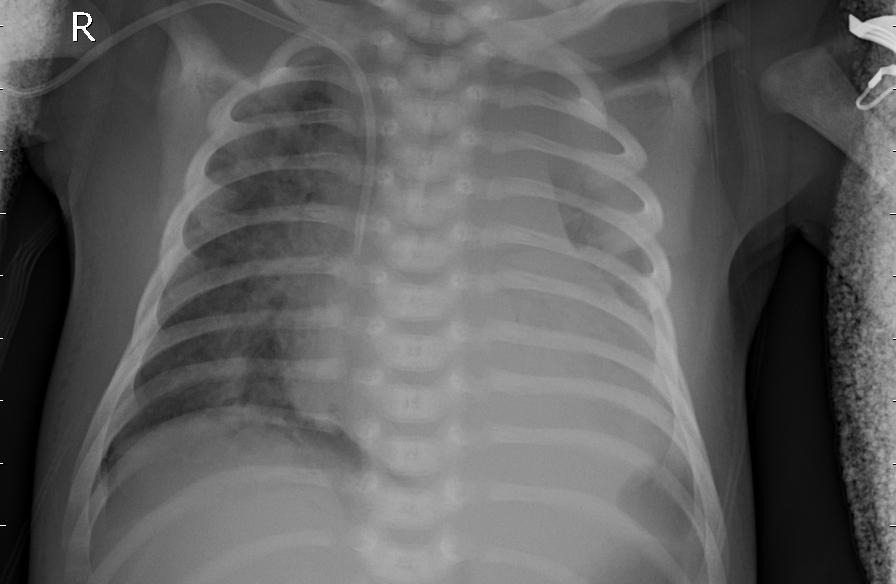
Diagnosis: PNEUMONIA